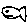
Label: fish